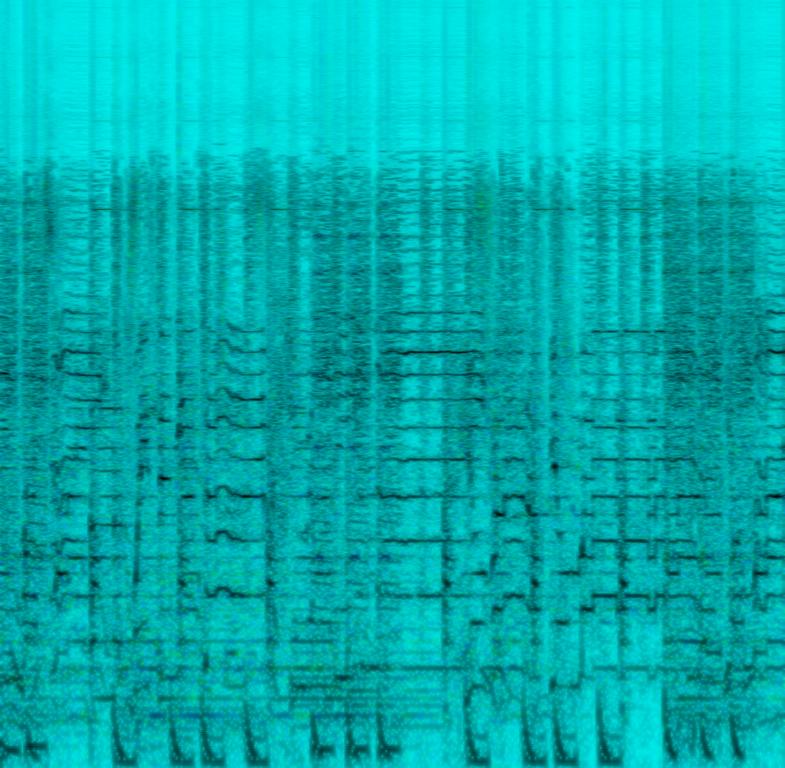
This song contains digital drums almost playing a drum&bass groove along with a triangle sound. A synth bass is playing a melody with digital strings in a higher key. A synth pluck is playing a short melody on top. A female voice is singing the main melody. This song may be playing in a 90/2000s club.